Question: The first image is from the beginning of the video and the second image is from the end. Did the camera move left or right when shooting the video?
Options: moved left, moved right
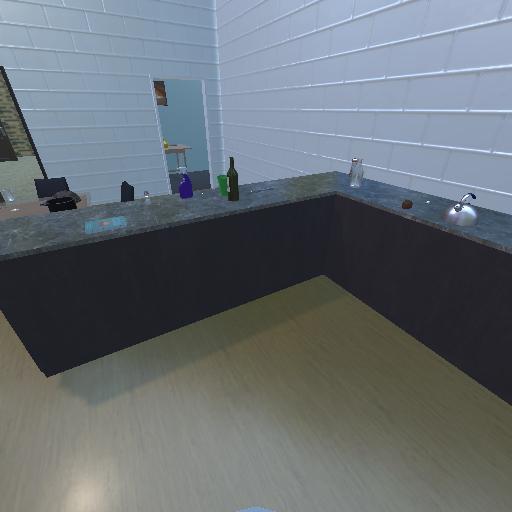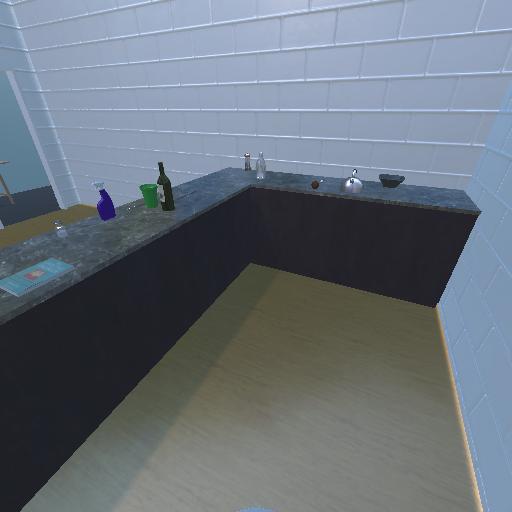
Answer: moved left